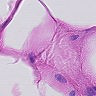
Metastatic tissue present: no